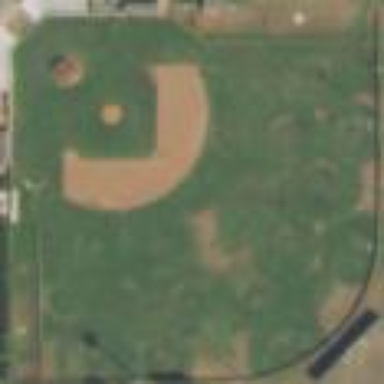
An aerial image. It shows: Baseball pitch for leisure land.